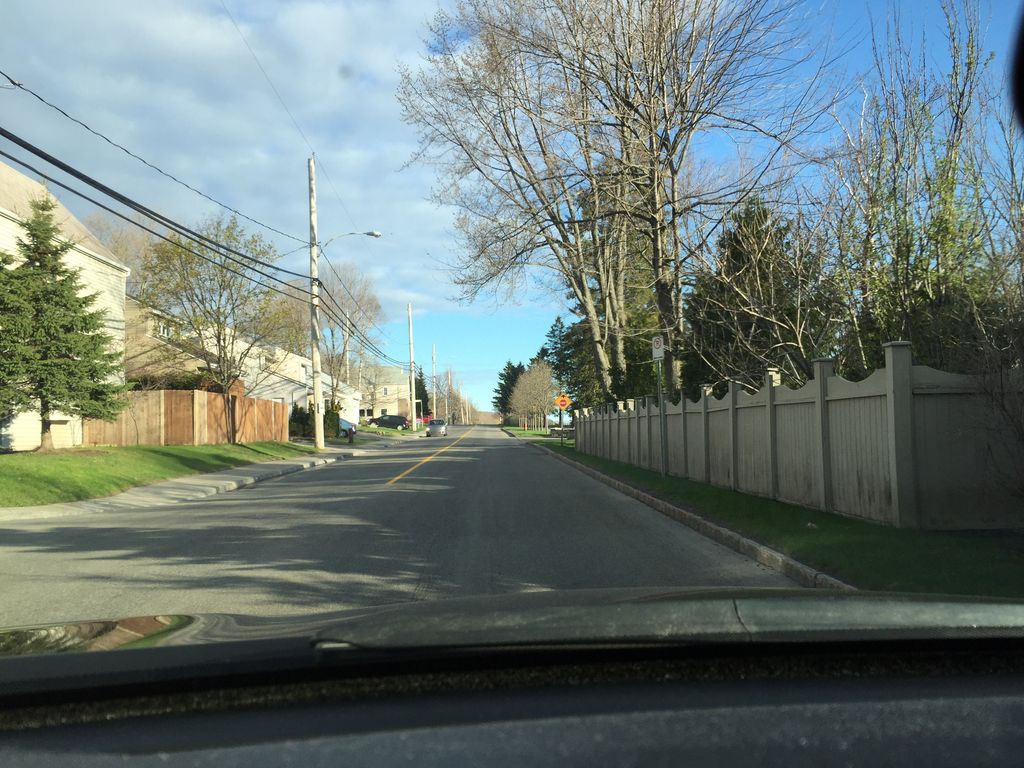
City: quebec_city